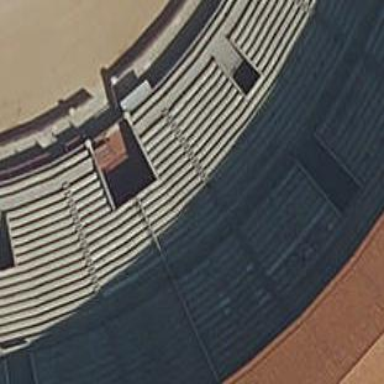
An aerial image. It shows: Bleachers on concrete skillion roof.